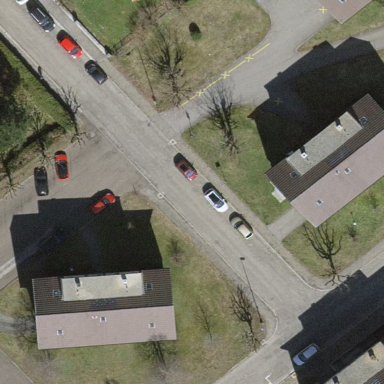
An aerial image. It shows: Residential garden.